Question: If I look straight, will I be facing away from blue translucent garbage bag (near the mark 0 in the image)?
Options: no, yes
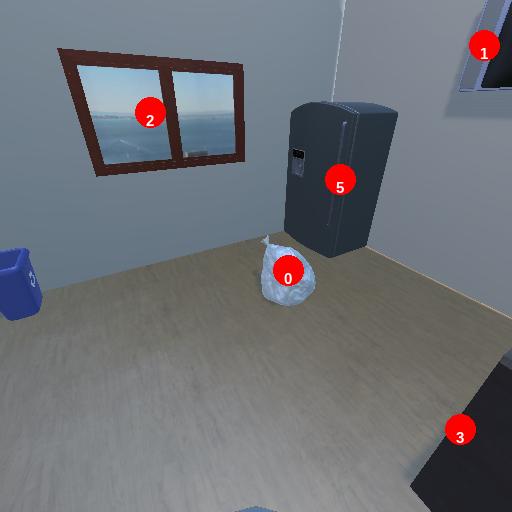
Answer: no